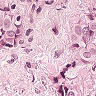
Metastatic tissue present: yes